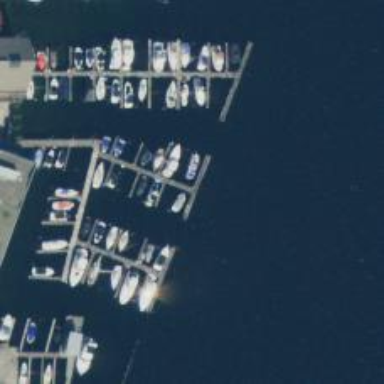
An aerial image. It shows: Pier with mooring facilities.